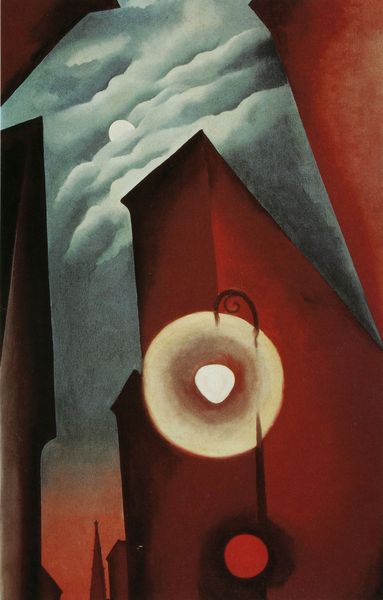
Titel: New York with Moon
Künstler: Georgia O'Keeffe
Standort: Lugano
Institution: Fondazione Thyssen-Bornemisza
Schlagwörter: dunkel, himmel, weiß, wolken, kirchturm, stadt, abend, ausschnitt, braun, grau, hell, lampe, laterne, licht, nacht, strasse, gebäude, haus, rot, spitze, häuser, kirche, kreis, rund, turm, turmspitze, nachthimmel, düster, gasse, perspektive, abstrakt, modern, risse, kuppel, abendrot, surreal, surrealismus, wände, mond, traum, scheibe, kreise, alptraum, lichtquelle, strassenlaterne, hochhaus, ampel, vexierbild, silbermond, ampelrot, aussenraumgebilde, laternenmond, negativ-positiv, raumgebilde, rote ampel